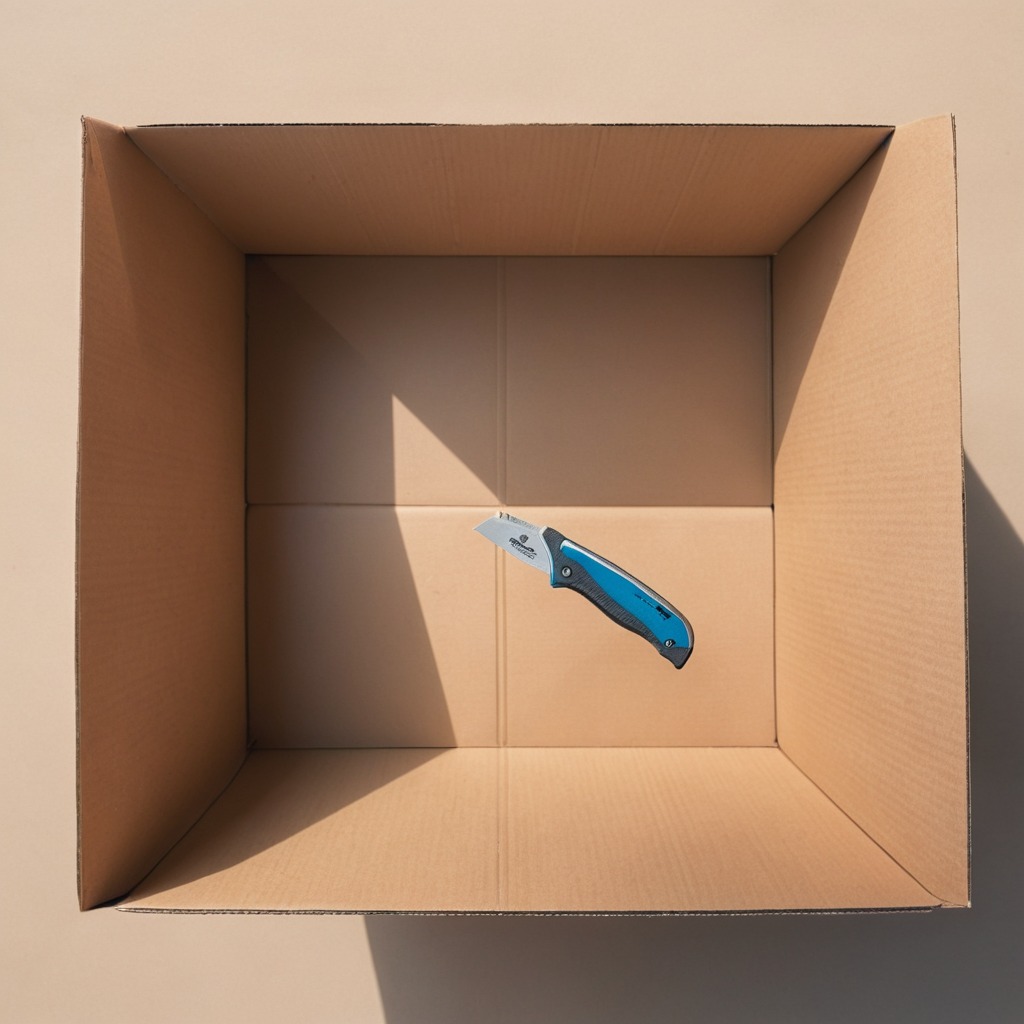
A utility knife lying on a clean dry cardboard box surface in an outdoor workshop during daytime bright natural light soft shadows slightly creased but